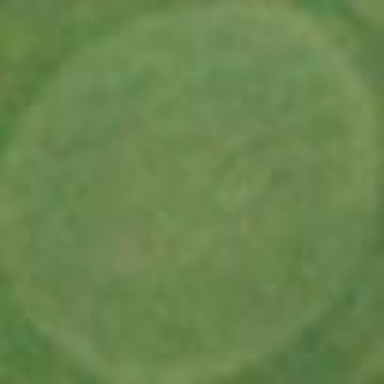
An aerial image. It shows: Green golf area with grass land use.